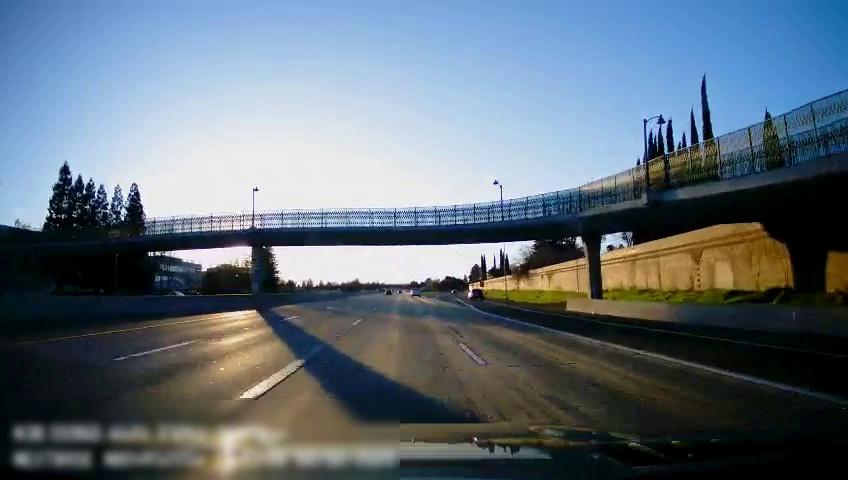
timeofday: Day
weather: Sunny
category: Drivable Space
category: Vehicles | SUV
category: Vehicles | Truck
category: Vehicles | SUV
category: Lanes | Alternate Lane
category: Lanes | Alternate Lane
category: Lanes | Current Lane
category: Lanes | Current Lane
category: Lanes | Alternate Lane
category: Lanes | Alternate Lane